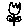
Label: flower